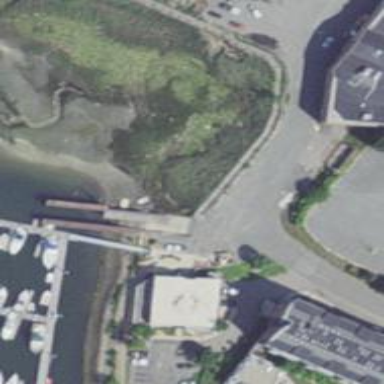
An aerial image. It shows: Slipway on leisure land.